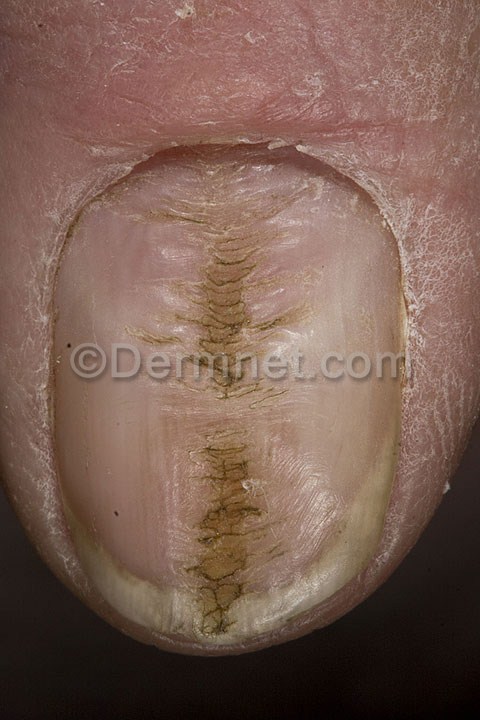
Disease: Nail Fungus and other Nail Disease